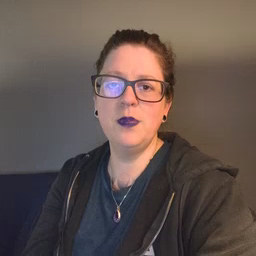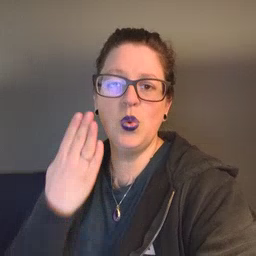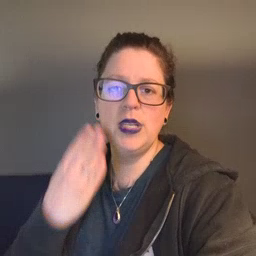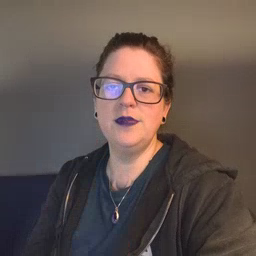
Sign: morning